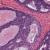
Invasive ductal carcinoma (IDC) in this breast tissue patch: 0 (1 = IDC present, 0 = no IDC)